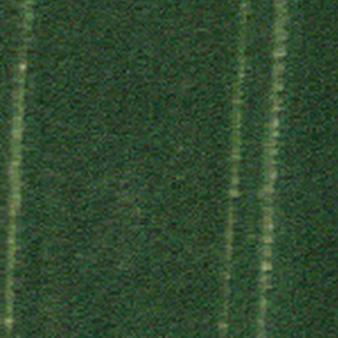
Label: other